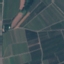
Land use / land cover: PermanentCrop